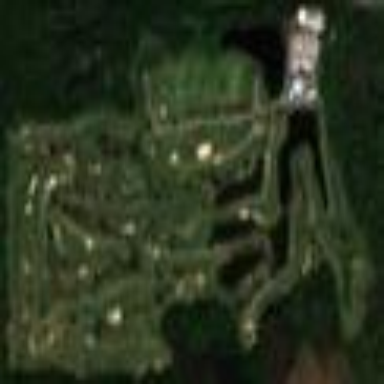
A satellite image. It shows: Golf course surrounded by greenery.